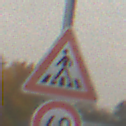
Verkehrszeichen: FussgaengerueberwegRechts
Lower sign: Geschwindigkeit40
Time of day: MorningAfternoon
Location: Outdoor (Suburban)
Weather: Overcast
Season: NotSpecified
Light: Natural